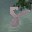
Label: 8